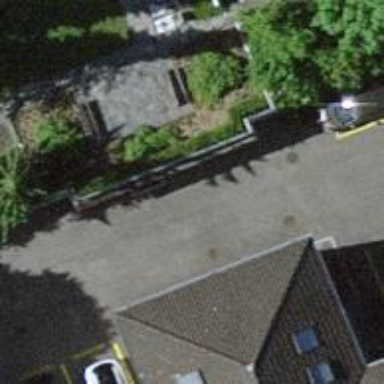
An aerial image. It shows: Parking entrance.